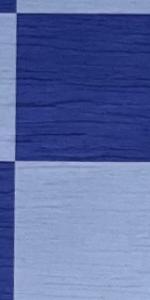
Label: Empty